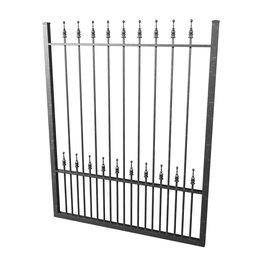
Label: architecture